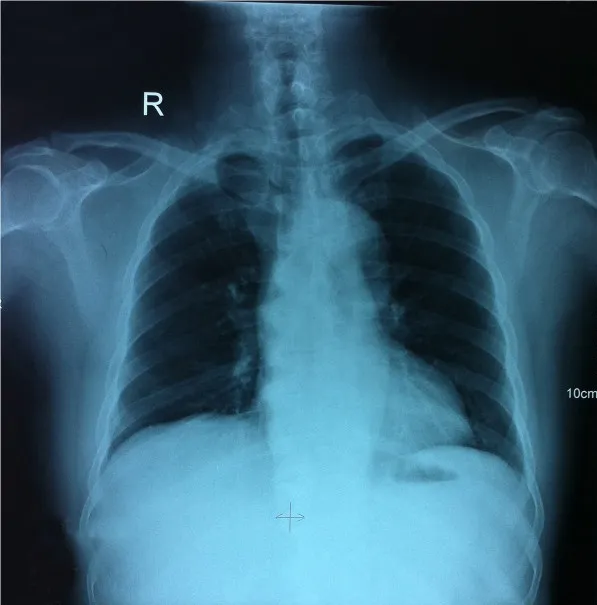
An anterio-posterior chest X-ray was unremarkable for any tuberculotic lesions excluding the co-existence of pulmonary tuberculosis.
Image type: radiology (x_ray)